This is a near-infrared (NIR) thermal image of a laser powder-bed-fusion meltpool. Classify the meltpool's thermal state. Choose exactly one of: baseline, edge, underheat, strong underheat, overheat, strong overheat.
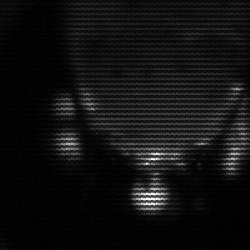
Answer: baseline